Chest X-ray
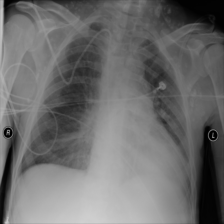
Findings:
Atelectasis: negative
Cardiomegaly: negative
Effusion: positive
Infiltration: positive
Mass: negative
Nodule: negative
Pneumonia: negative
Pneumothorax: negative
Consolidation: negative
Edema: negative
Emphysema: negative
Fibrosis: negative
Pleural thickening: negative
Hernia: negative